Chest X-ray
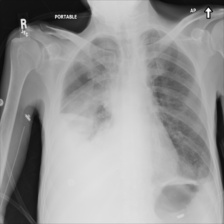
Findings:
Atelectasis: negative
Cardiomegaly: negative
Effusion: negative
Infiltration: negative
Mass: negative
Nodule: negative
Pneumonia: negative
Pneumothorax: negative
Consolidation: negative
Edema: negative
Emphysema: negative
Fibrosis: negative
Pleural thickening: negative
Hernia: negative